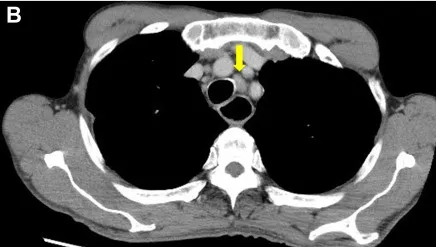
Images of esophageal squamous cell carcinoma on initial diagnosis. (B) Enhanced computed tomography revealed mediastinal lymph node metastasis (yellow arrow).
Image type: radiology (ct)